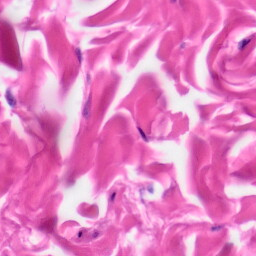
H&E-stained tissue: Skin